Question: I want to merge a branch into another branch selectively & then merge another branch ignoring 1 branch in between. How do I do this with Git? I am using Git Extensions for visual studio.

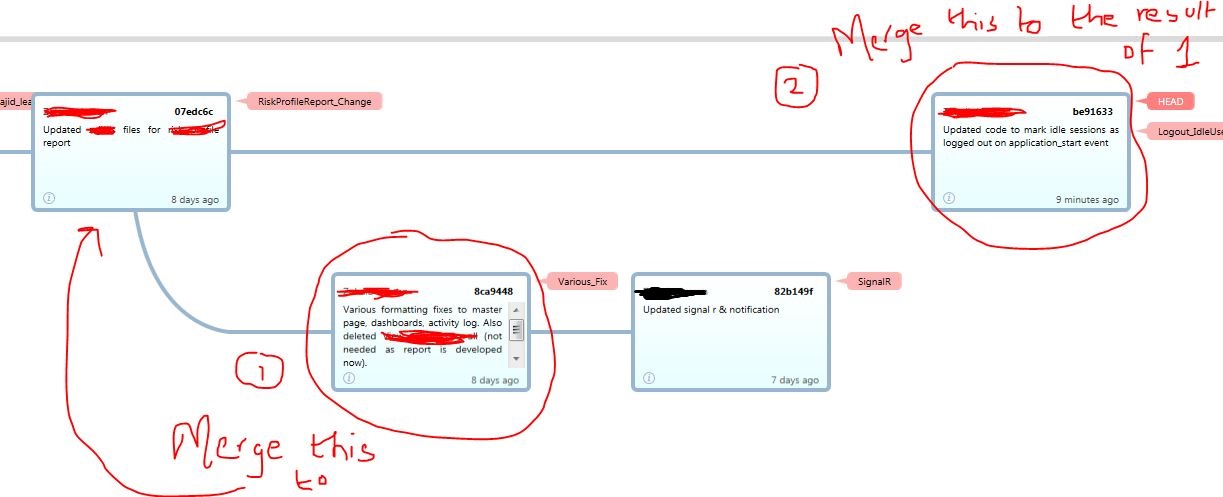
Answer: In git you do not really merge branches. You merge two commits by adding a new merge commit. The new merge commit has those two commits as parents and contains the merge result.
If I understand your question correctly you want to merge the two circled commits, which are currently referred to by 'Logout_IdleUser' and 'Various_Fix'.
In this case you might want to do:
'''
git checkout Logout_IdleUser
git merge Various_Fix
'''
This would merge both circled commits by creating a merge commit. It will also move 'Logout_IdleUser' to point to the new merge commit.
If you want a different result, please describe you intended final situation more precisely.